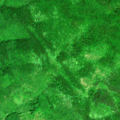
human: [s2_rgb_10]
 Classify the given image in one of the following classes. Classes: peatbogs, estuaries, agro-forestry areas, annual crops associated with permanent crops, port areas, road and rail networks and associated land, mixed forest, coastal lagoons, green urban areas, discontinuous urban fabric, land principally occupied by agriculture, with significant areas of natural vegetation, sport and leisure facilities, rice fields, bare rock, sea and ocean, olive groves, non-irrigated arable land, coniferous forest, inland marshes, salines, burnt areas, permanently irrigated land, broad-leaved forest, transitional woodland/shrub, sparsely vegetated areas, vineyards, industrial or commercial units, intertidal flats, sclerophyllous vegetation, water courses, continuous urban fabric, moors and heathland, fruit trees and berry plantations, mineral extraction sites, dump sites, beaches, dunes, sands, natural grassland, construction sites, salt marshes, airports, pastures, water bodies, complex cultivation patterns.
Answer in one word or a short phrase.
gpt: land principally occupied by agriculture, with significant areas of natural vegetation, broad-leaved forest, mixed forest